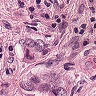
Metastatic tissue present: yes